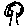
Label: tree